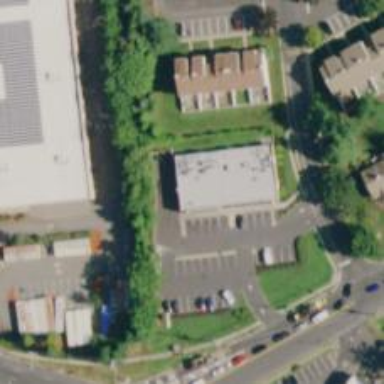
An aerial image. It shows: Convenience shop.